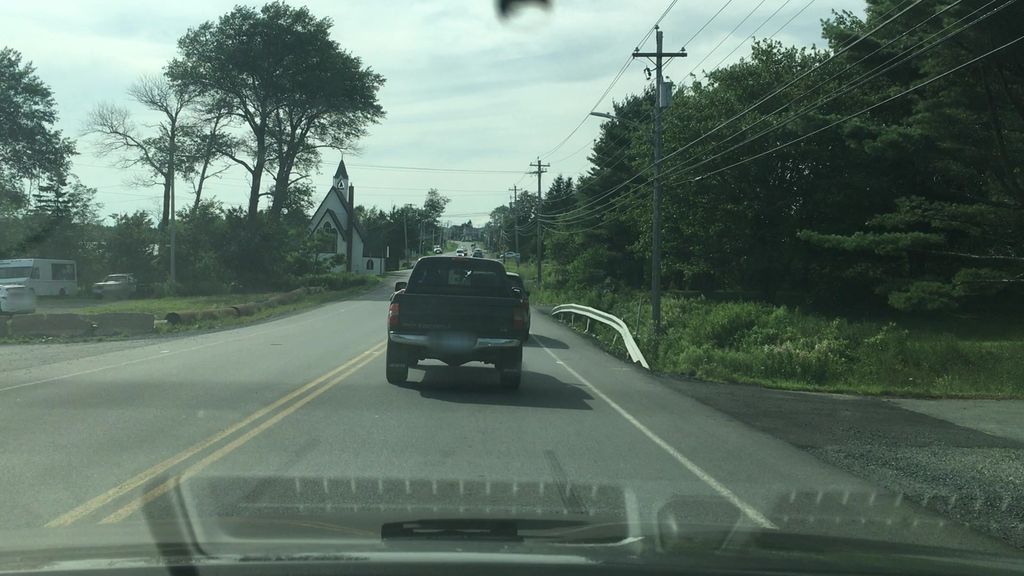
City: halifax